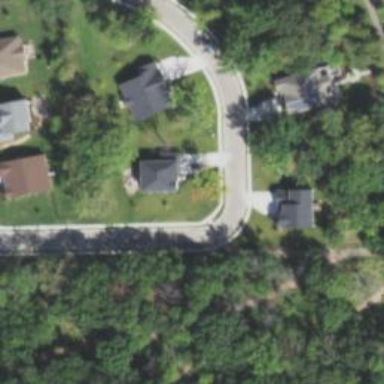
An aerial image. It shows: Smooth asphalt road in residential area.